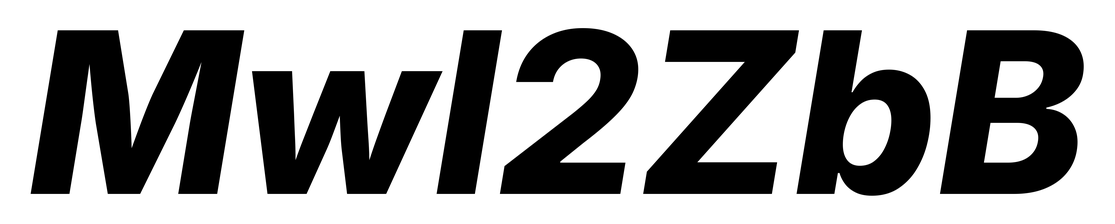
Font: Inter-Italic_ExtraBold_Italic